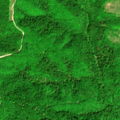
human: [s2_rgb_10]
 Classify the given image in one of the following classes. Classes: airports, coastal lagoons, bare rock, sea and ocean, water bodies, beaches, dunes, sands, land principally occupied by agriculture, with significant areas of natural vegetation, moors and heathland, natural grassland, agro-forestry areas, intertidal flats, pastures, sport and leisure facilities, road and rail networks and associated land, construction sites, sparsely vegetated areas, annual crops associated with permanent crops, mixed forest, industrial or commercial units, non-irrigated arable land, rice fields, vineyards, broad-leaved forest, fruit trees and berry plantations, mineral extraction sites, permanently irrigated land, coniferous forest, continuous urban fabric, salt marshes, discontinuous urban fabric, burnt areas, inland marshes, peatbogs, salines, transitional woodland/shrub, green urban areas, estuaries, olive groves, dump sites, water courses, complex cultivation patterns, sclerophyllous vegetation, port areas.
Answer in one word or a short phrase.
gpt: complex cultivation patterns, broad-leaved forest